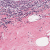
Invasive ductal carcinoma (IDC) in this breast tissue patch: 1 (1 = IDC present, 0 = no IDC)